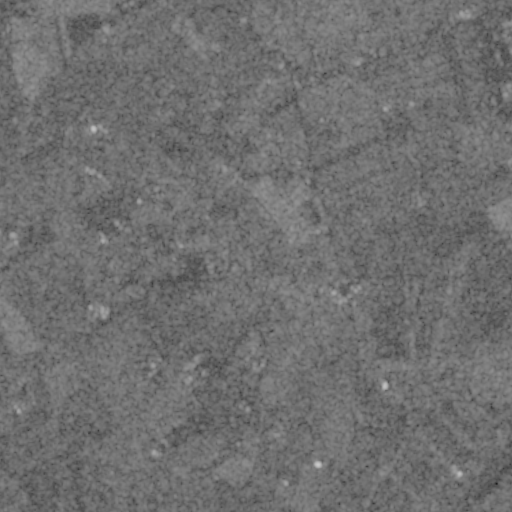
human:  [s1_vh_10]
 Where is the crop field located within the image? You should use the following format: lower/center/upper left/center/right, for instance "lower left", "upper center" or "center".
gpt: The crop field is located in the lower center of the image.
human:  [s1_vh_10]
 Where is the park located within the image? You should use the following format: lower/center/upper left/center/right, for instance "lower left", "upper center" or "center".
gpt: There is no park in the image.

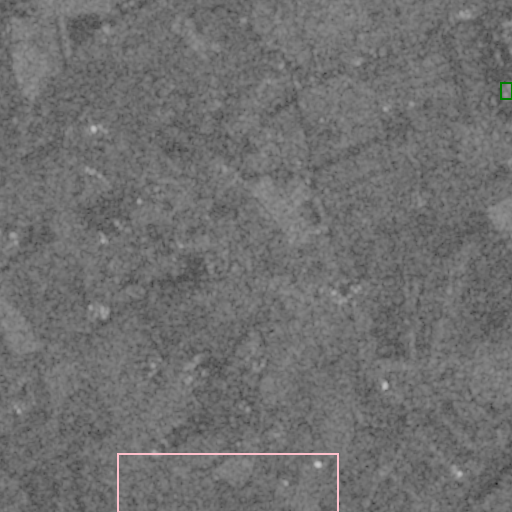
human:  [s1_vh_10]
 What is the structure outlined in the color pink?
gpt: The structure outlined in pink is a crop field.
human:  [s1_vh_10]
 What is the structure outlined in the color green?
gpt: The structure outlined in green is a building.
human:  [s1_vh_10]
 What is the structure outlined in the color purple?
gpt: There is no purple outline.